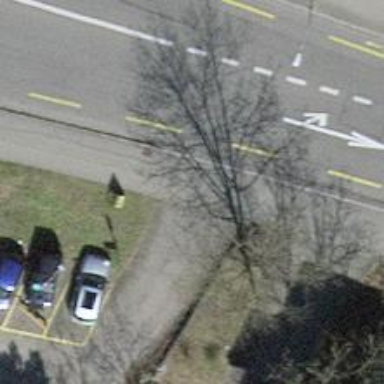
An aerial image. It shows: Unmarked crossing with traffic calming table.